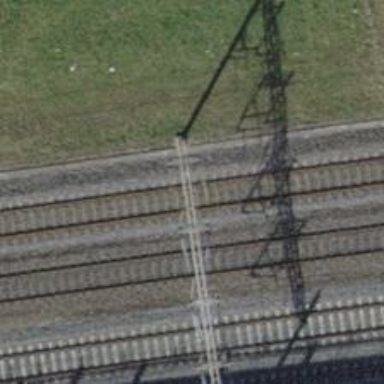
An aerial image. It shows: Single-track railway with electrified contact lines.